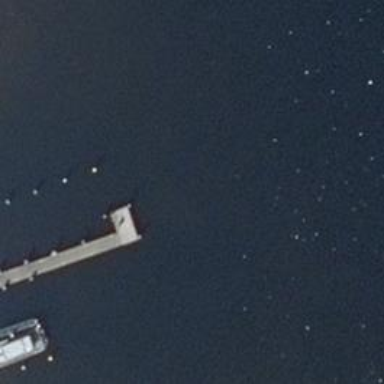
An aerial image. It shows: Man-made pier.